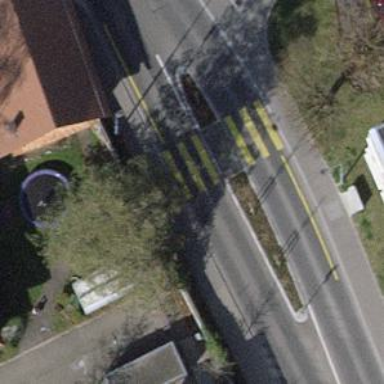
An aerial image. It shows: Zebra crossing on the road.